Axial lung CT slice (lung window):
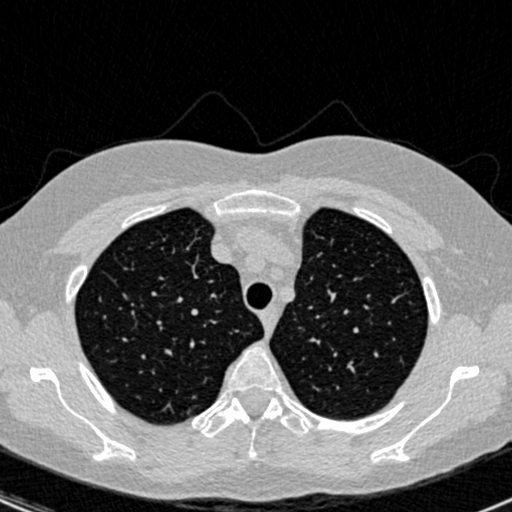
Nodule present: no